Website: bh-photo
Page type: billing-address
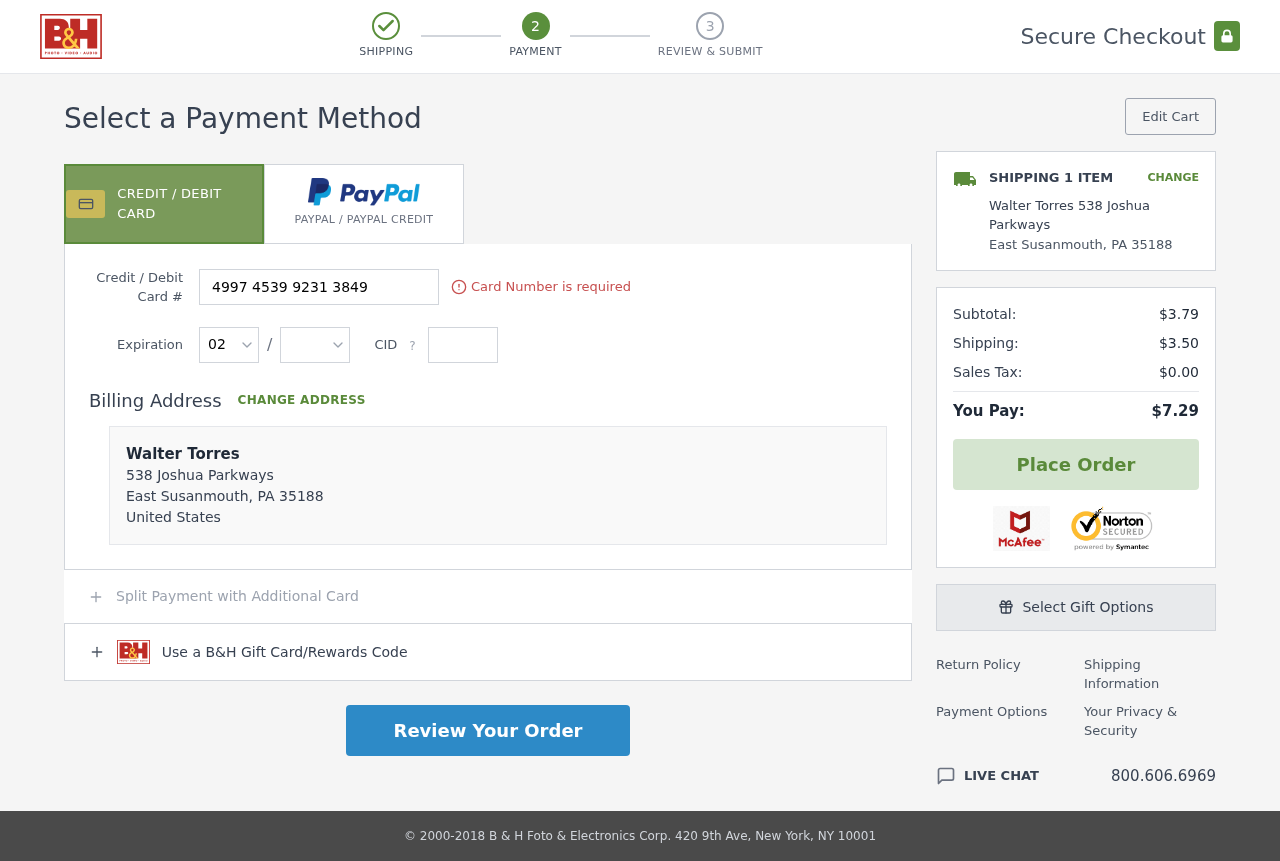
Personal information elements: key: PII_CARD_CVV
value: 698
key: PII_CARD_EXPIRY_MONTH
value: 02
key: PII_CARD_EXPIRY_YEAR
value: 26
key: PII_CARD_NUMBER
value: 4997 4539 9231 3849
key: PII_CITY
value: East Susanmouth
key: PII_COUNTRY
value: United States
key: PII_FULLNAME
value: Walter Torres
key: PII_FULLNAME2
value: Walter Torres
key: PII_POSTCODE
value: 35188
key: PII_STATE_ABBR
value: PA
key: PII_STREET
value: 538 Joshua Parkways
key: PII_POSTCODE_FULL
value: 35188
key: PII_POSTCODE_NUMERIC
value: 35188
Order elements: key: ORDER_NUM_ITEMS
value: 1
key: ORDER_SUBTOTAL
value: $3.79
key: ORDER_SHIPPING_COST
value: $3.50
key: ORDER_TAX
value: $0.00
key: ORDER_TOTAL
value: $7.29